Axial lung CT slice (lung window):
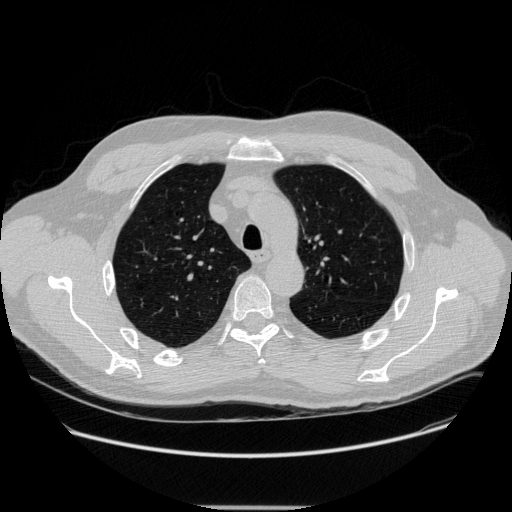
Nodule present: no